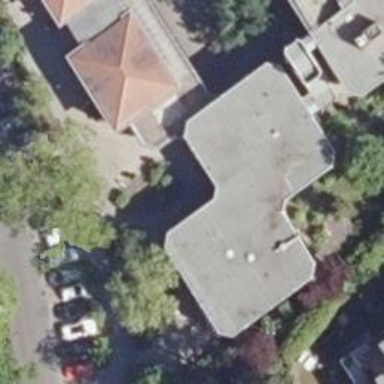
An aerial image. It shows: Beauty shop.